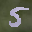
Label: 5